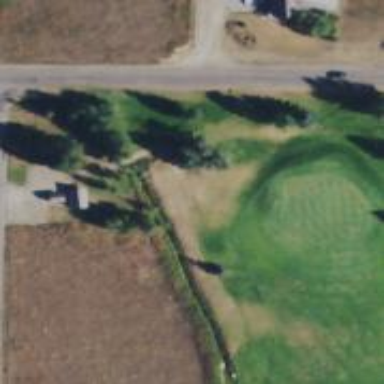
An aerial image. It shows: Golf cartpath that is also road path.